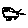
Label: car